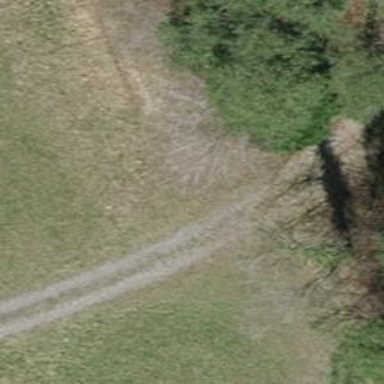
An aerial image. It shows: Dirt footway.